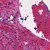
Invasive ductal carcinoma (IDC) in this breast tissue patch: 0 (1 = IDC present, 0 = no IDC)